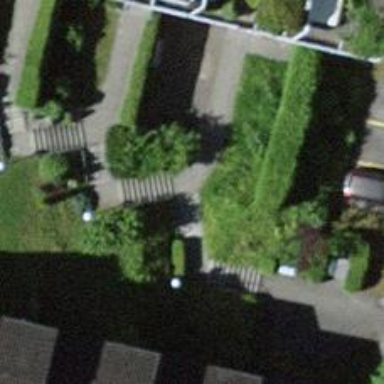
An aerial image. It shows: Road with steps.